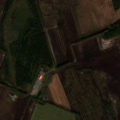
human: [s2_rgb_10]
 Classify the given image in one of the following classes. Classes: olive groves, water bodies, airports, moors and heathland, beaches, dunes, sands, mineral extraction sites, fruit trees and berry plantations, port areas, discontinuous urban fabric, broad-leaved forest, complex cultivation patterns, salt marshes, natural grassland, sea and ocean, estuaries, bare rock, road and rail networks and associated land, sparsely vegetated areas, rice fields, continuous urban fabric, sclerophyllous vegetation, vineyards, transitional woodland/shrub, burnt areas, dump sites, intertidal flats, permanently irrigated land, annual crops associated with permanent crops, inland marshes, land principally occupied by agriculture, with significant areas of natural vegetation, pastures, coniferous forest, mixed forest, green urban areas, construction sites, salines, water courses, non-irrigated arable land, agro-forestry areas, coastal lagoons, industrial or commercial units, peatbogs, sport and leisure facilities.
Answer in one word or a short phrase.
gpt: non-irrigated arable land, transitional woodland/shrub